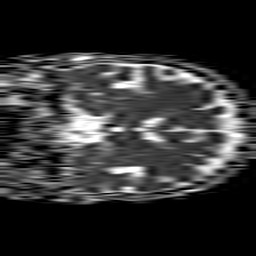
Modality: ADC
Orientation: coronal
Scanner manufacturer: philips
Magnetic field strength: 1.5 T
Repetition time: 4.6 s
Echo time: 0.08517 s